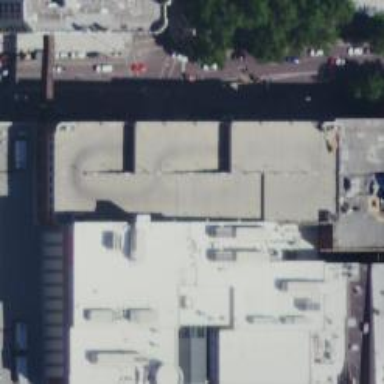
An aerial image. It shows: Cinema.